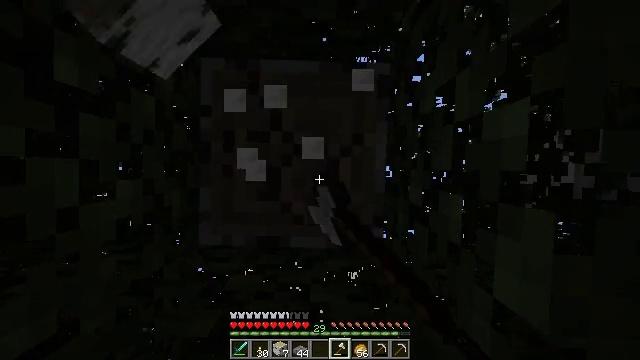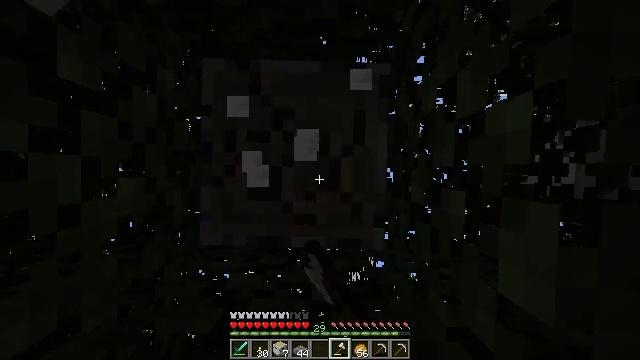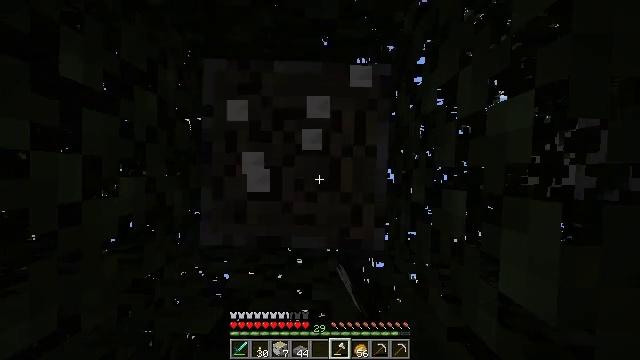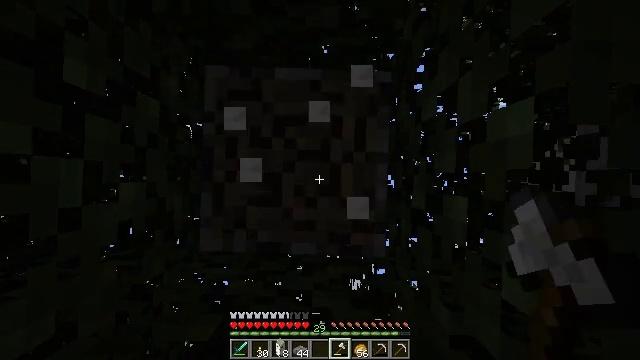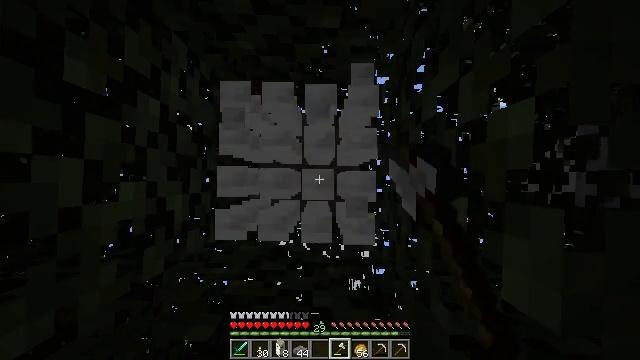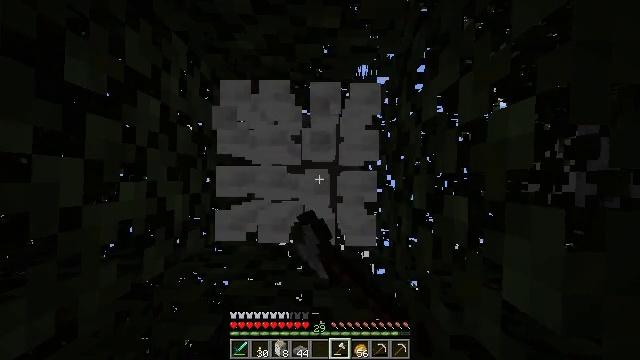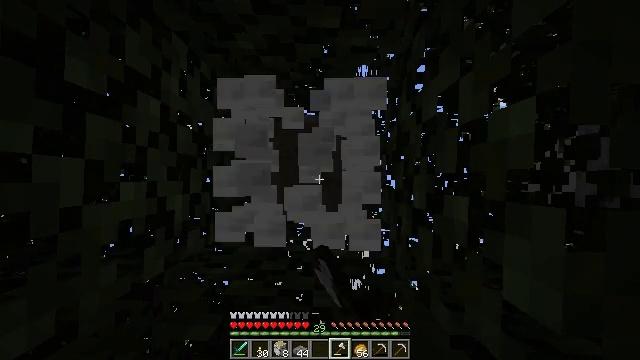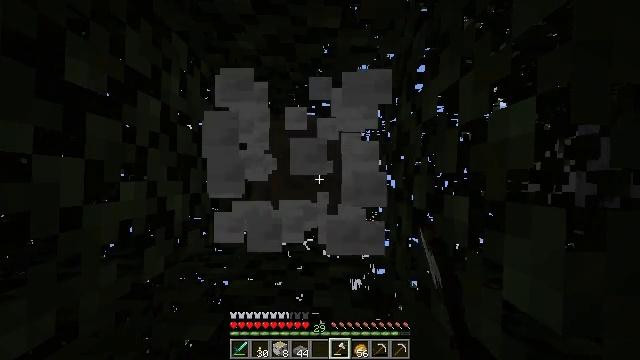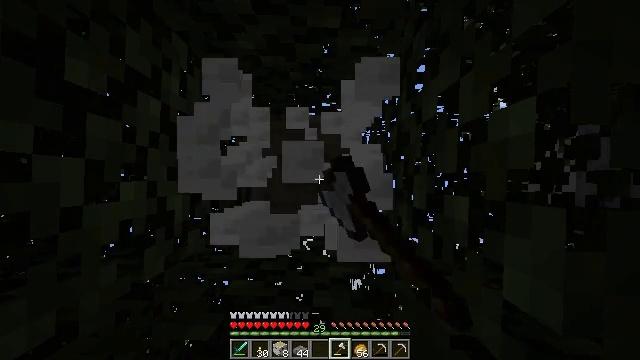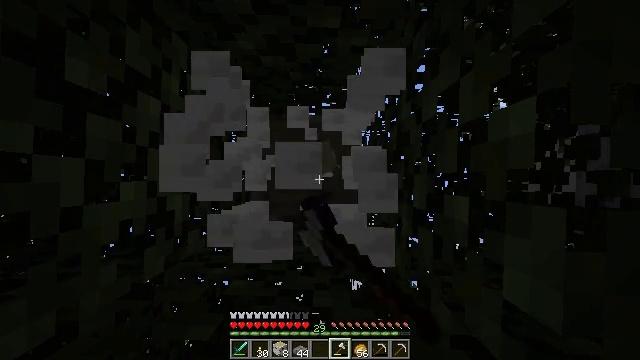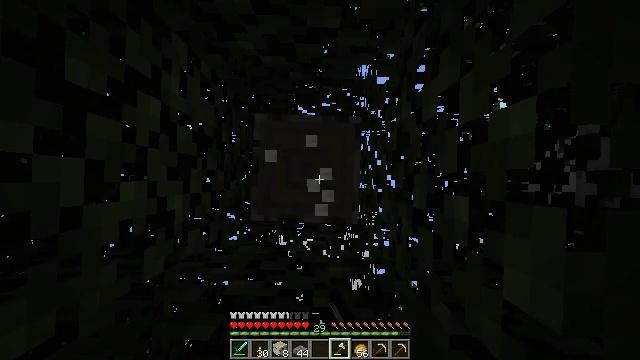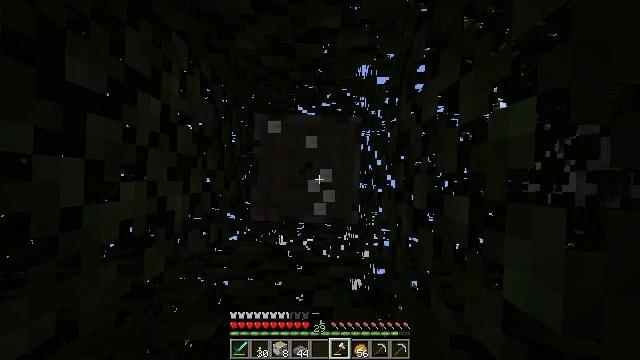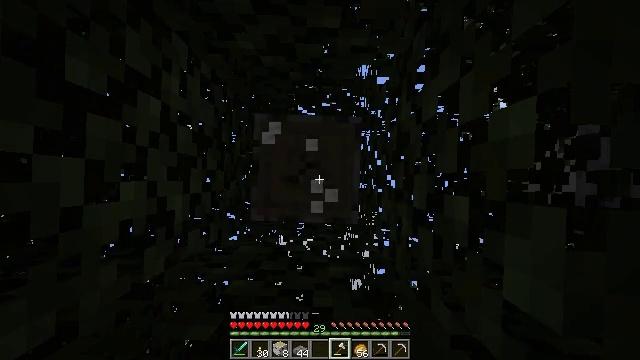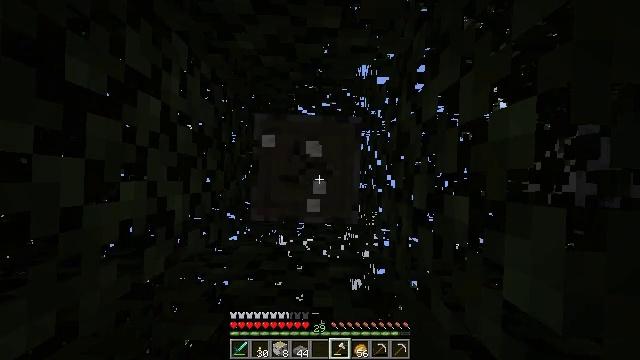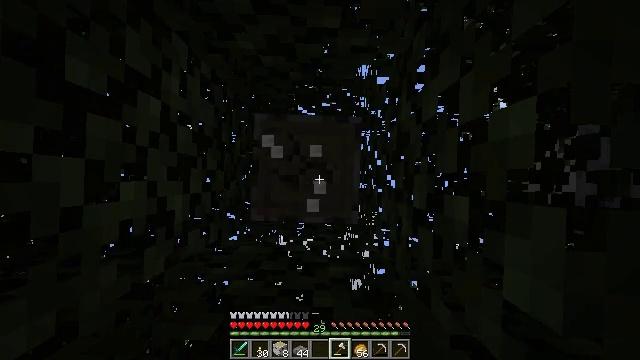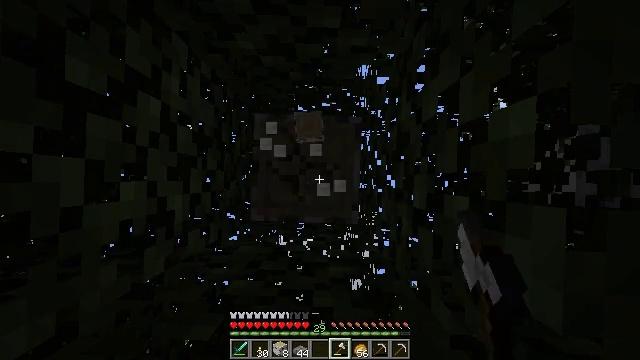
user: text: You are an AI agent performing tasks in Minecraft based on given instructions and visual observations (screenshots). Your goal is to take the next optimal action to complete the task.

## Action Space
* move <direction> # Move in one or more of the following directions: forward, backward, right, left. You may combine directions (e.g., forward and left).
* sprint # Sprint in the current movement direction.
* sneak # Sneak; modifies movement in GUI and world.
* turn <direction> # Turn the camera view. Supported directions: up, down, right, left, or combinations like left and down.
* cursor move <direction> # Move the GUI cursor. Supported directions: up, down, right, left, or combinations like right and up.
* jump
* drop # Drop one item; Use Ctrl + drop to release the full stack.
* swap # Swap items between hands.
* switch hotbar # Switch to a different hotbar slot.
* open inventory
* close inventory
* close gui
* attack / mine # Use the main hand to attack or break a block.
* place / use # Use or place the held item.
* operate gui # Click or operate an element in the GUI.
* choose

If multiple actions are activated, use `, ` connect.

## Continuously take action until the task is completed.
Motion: motion action
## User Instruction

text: Mine the birch log from the tree.
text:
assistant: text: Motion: attack / mine
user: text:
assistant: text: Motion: attack / mine
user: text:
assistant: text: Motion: turn up, attack / mine
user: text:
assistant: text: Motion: turn up, attack / mine
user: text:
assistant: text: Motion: turn up, attack / mine
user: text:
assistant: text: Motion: attack / mine
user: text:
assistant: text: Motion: attack / mine
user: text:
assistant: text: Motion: attack / mine
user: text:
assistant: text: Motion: attack / mine
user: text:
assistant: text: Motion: attack / mine
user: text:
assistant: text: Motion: attack / mine
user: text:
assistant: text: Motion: attack / mine
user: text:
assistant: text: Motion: attack / mine
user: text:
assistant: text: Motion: attack / mine
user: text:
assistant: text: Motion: attack / mine
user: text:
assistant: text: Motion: attack / mine
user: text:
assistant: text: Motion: attack / mine
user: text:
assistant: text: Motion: attack / mine
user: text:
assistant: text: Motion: attack / mine
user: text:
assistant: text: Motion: attack / mine
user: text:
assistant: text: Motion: attack / mine
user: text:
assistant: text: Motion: attack / mine
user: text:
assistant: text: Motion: attack / mine
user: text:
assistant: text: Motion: attack / mine
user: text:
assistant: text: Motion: attack / mine
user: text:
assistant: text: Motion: attack / mine
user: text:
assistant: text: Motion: attack / mine
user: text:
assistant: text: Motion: attack / mine
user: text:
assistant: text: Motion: attack / mine
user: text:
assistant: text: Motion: no_op